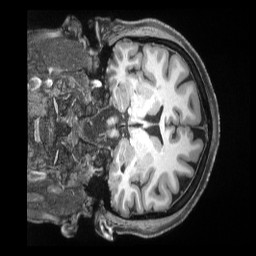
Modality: T1w
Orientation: coronal
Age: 36
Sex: female
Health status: ill
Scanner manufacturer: siemens
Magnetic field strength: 3 T
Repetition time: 2.5 s
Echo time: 0.00181 s